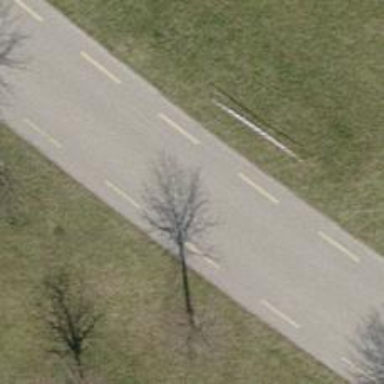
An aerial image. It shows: Unclassified road with asphalt surface. There is designated lane for cyclists.